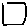
Label: square